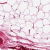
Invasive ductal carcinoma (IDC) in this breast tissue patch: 0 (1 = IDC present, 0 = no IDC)